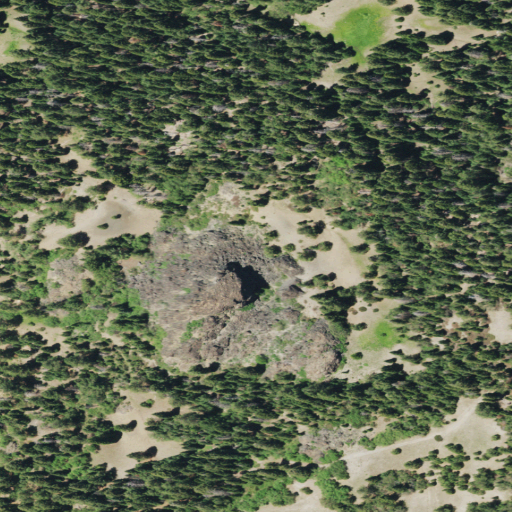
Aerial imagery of mountain in California named Swallow Rock containing grassland, evergreen forest, shrub, open development, and low intensity development